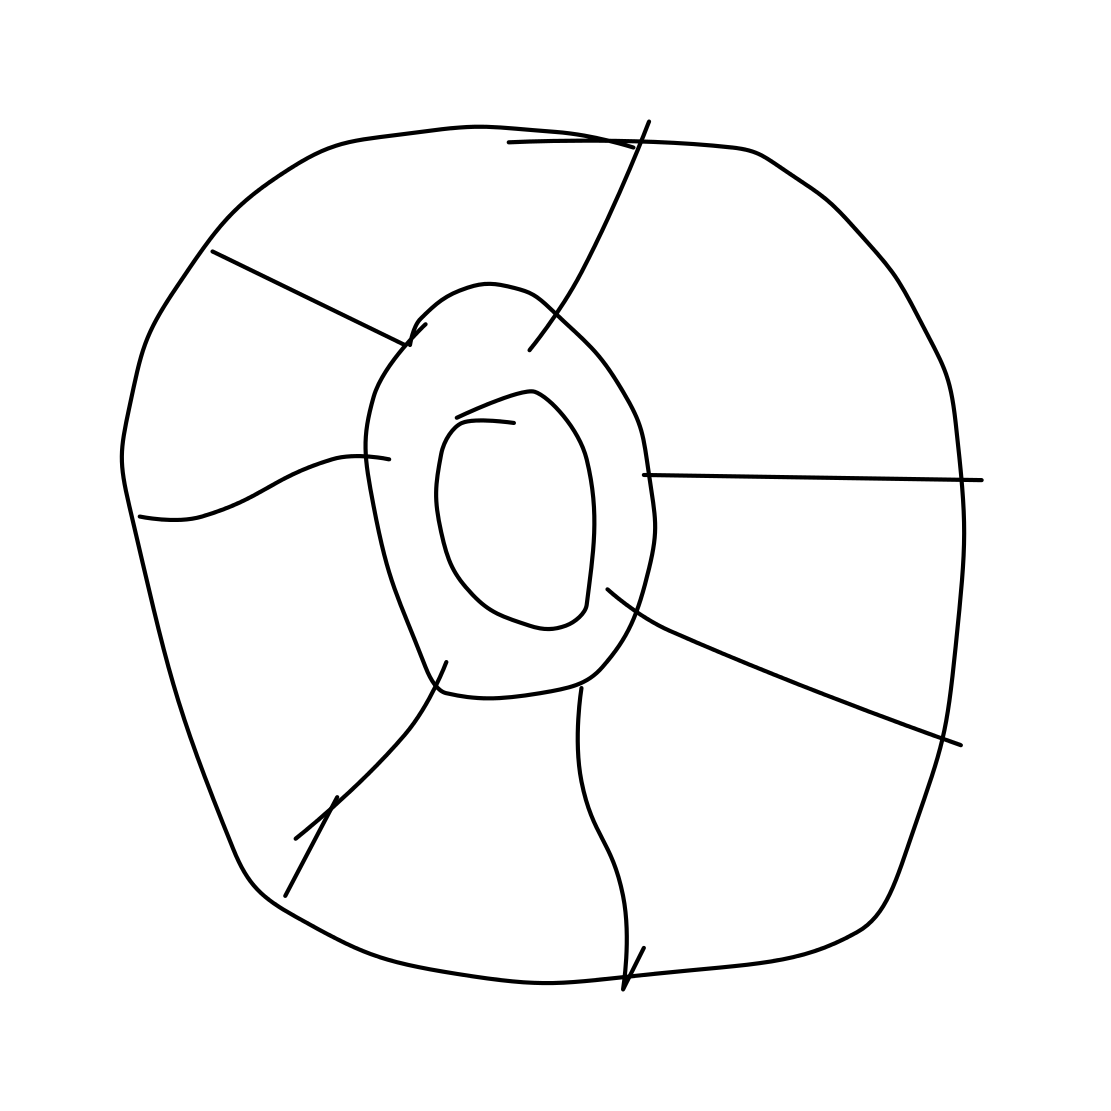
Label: wheel